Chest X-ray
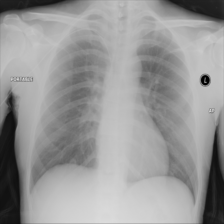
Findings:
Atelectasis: negative
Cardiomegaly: negative
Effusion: negative
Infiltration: negative
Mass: negative
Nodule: positive
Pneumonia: negative
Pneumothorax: negative
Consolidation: negative
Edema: negative
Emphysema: negative
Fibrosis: negative
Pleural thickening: negative
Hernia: negative